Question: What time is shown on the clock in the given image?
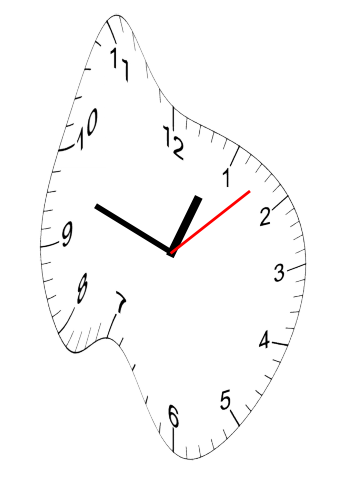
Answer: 12:48:08